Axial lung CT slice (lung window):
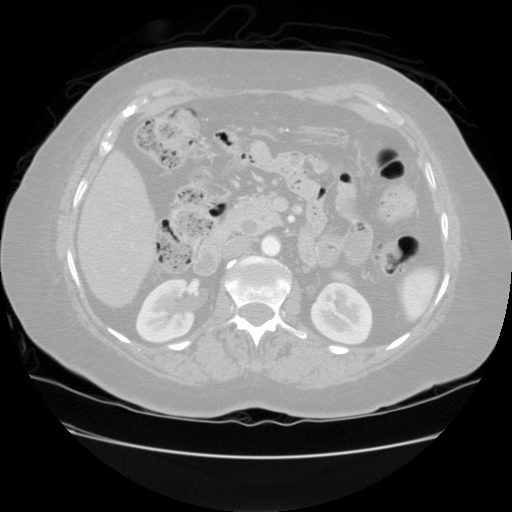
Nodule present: no